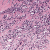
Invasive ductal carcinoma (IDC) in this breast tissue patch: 1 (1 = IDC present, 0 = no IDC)